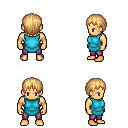
a pixel art fantasy rpg character, male body template, human, tanned skin, teal tunic, magenta pants, light blonde plain hairstyle, four views (front, back, left, right), 2x2 character sprite sheet, small pixel art, hard edges, no anti-aliasing